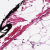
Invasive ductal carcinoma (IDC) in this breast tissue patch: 0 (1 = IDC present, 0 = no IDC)